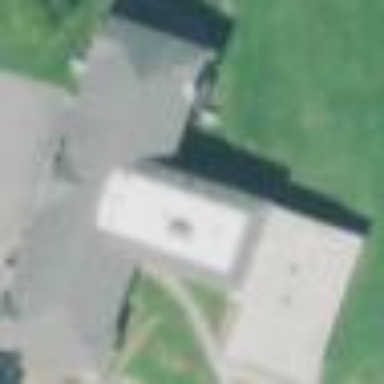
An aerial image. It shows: School building.